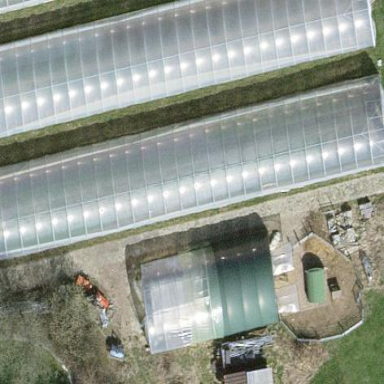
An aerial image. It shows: Area dedicated to greenhouse horticulture.